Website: macys
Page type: billing-address
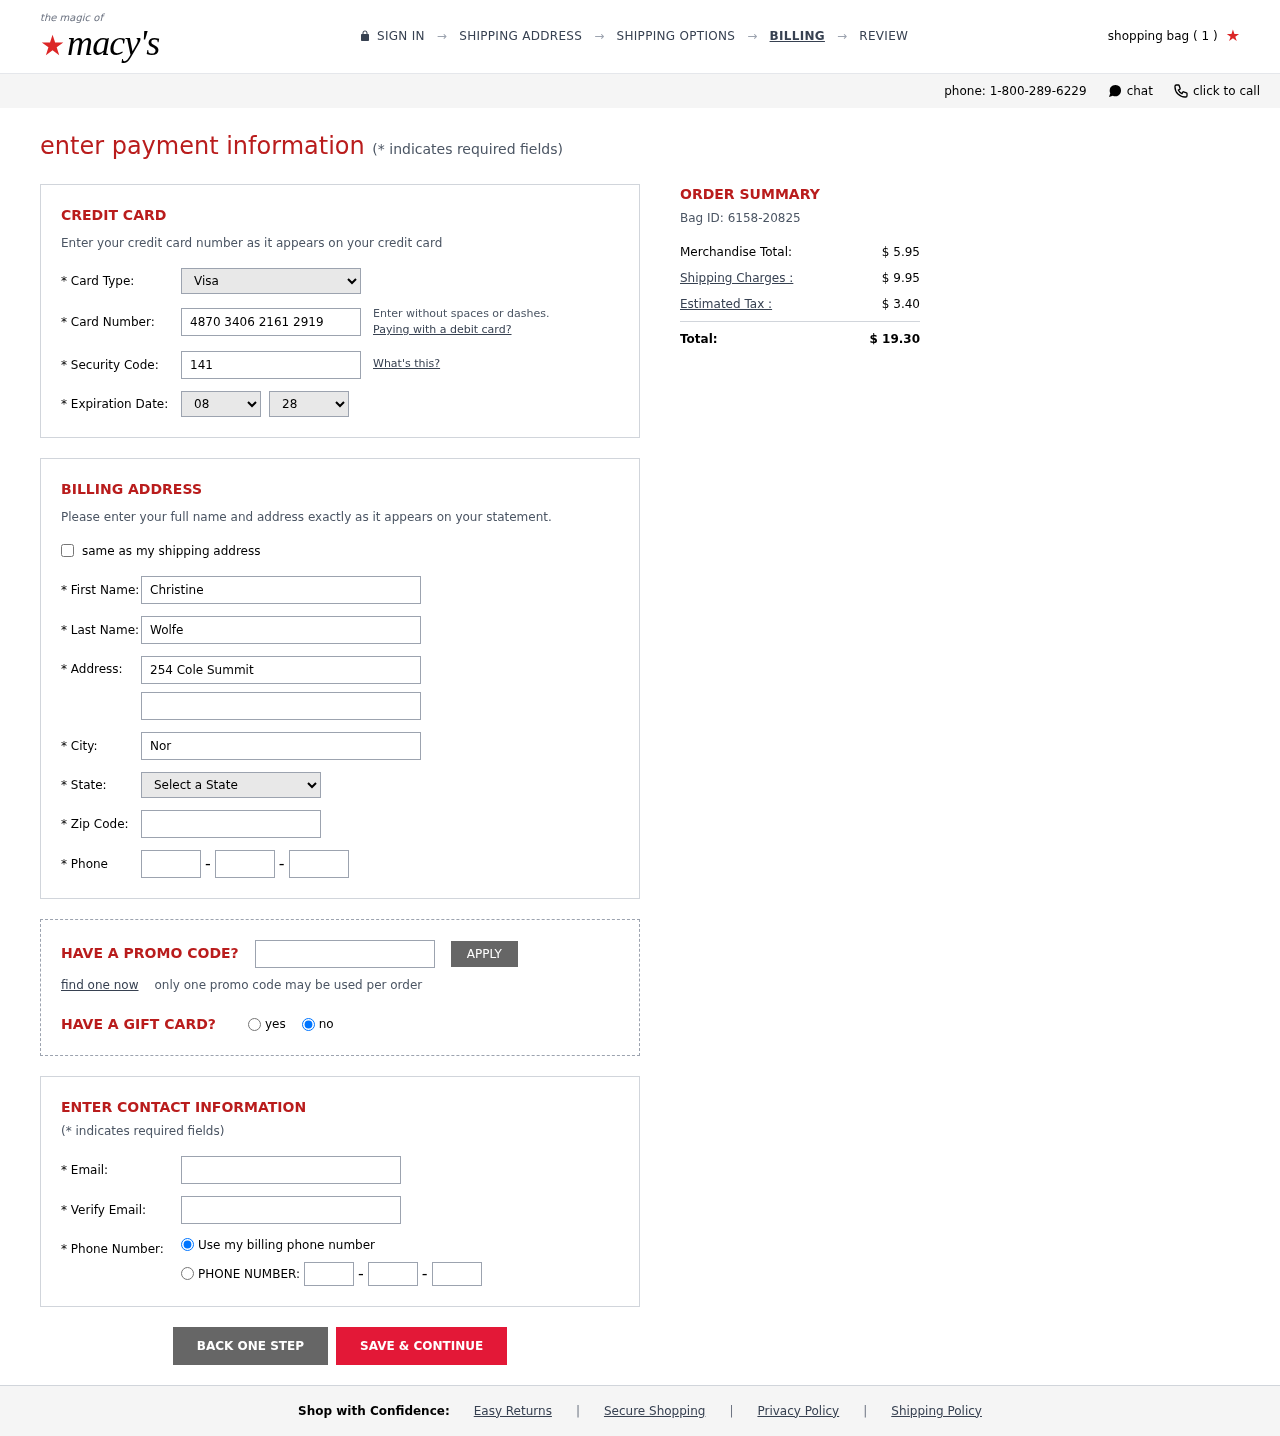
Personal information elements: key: PII_CARD_CVV
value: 141
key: PII_CARD_EXPIRY_MONTH
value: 08
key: PII_CARD_EXPIRY_YEAR
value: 28
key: PII_CARD_NUMBER
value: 4870 3406 2161 2919
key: PII_CARD_TYPE
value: Visa
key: PII_CITY
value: North James
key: PII_EMAIL
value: christine.wolfe@hotmail.com
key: PII_FIRSTNAME
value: Christine
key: PII_LASTNAME
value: Wolfe
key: PII_PHONE_AREA
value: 499
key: PII_PHONE_PREFIX
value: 616
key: PII_PHONE_SUFFIX
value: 4447
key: PII_POSTCODE
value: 79312
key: PII_STATE_ABBR
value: NV
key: PII_STREET
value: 254 Cole Summit
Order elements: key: ORDER_NUM_ITEMS
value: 1
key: ORDER_ID
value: Bag ID: 6158-20825
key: ORDER_SUBTOTAL
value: $ 5.95
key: ORDER_SHIPPING_COST
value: $ 9.95
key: ORDER_TAX
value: $ 3.40
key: ORDER_TOTAL
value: $ 19.30